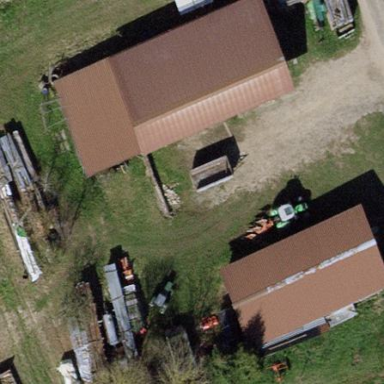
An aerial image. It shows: Farmyard area.